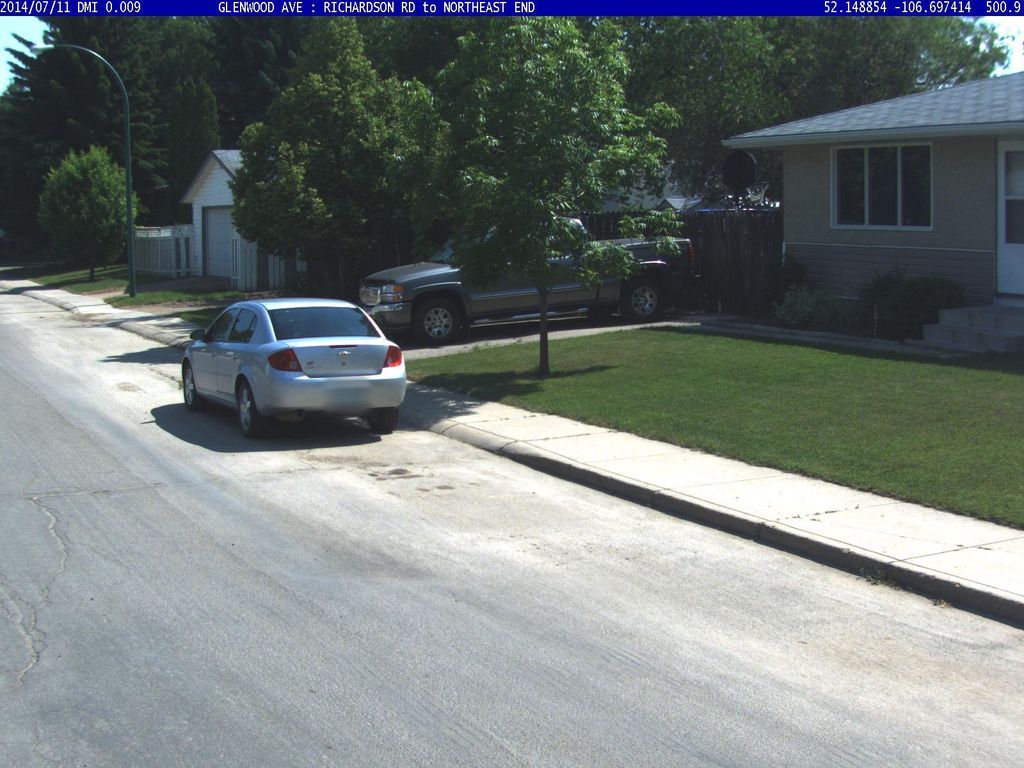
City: saskatoon